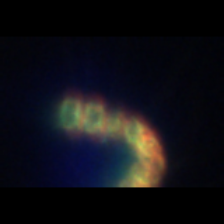
Taxon: Chaetoceros
Group: Diatoms